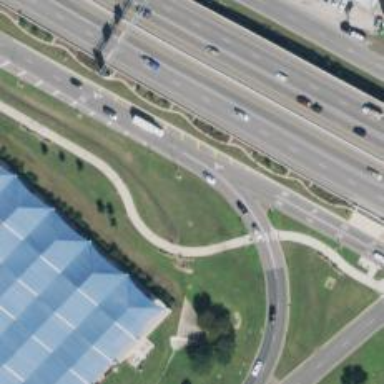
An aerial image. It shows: Asphalt road with secondary link designation.